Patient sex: F
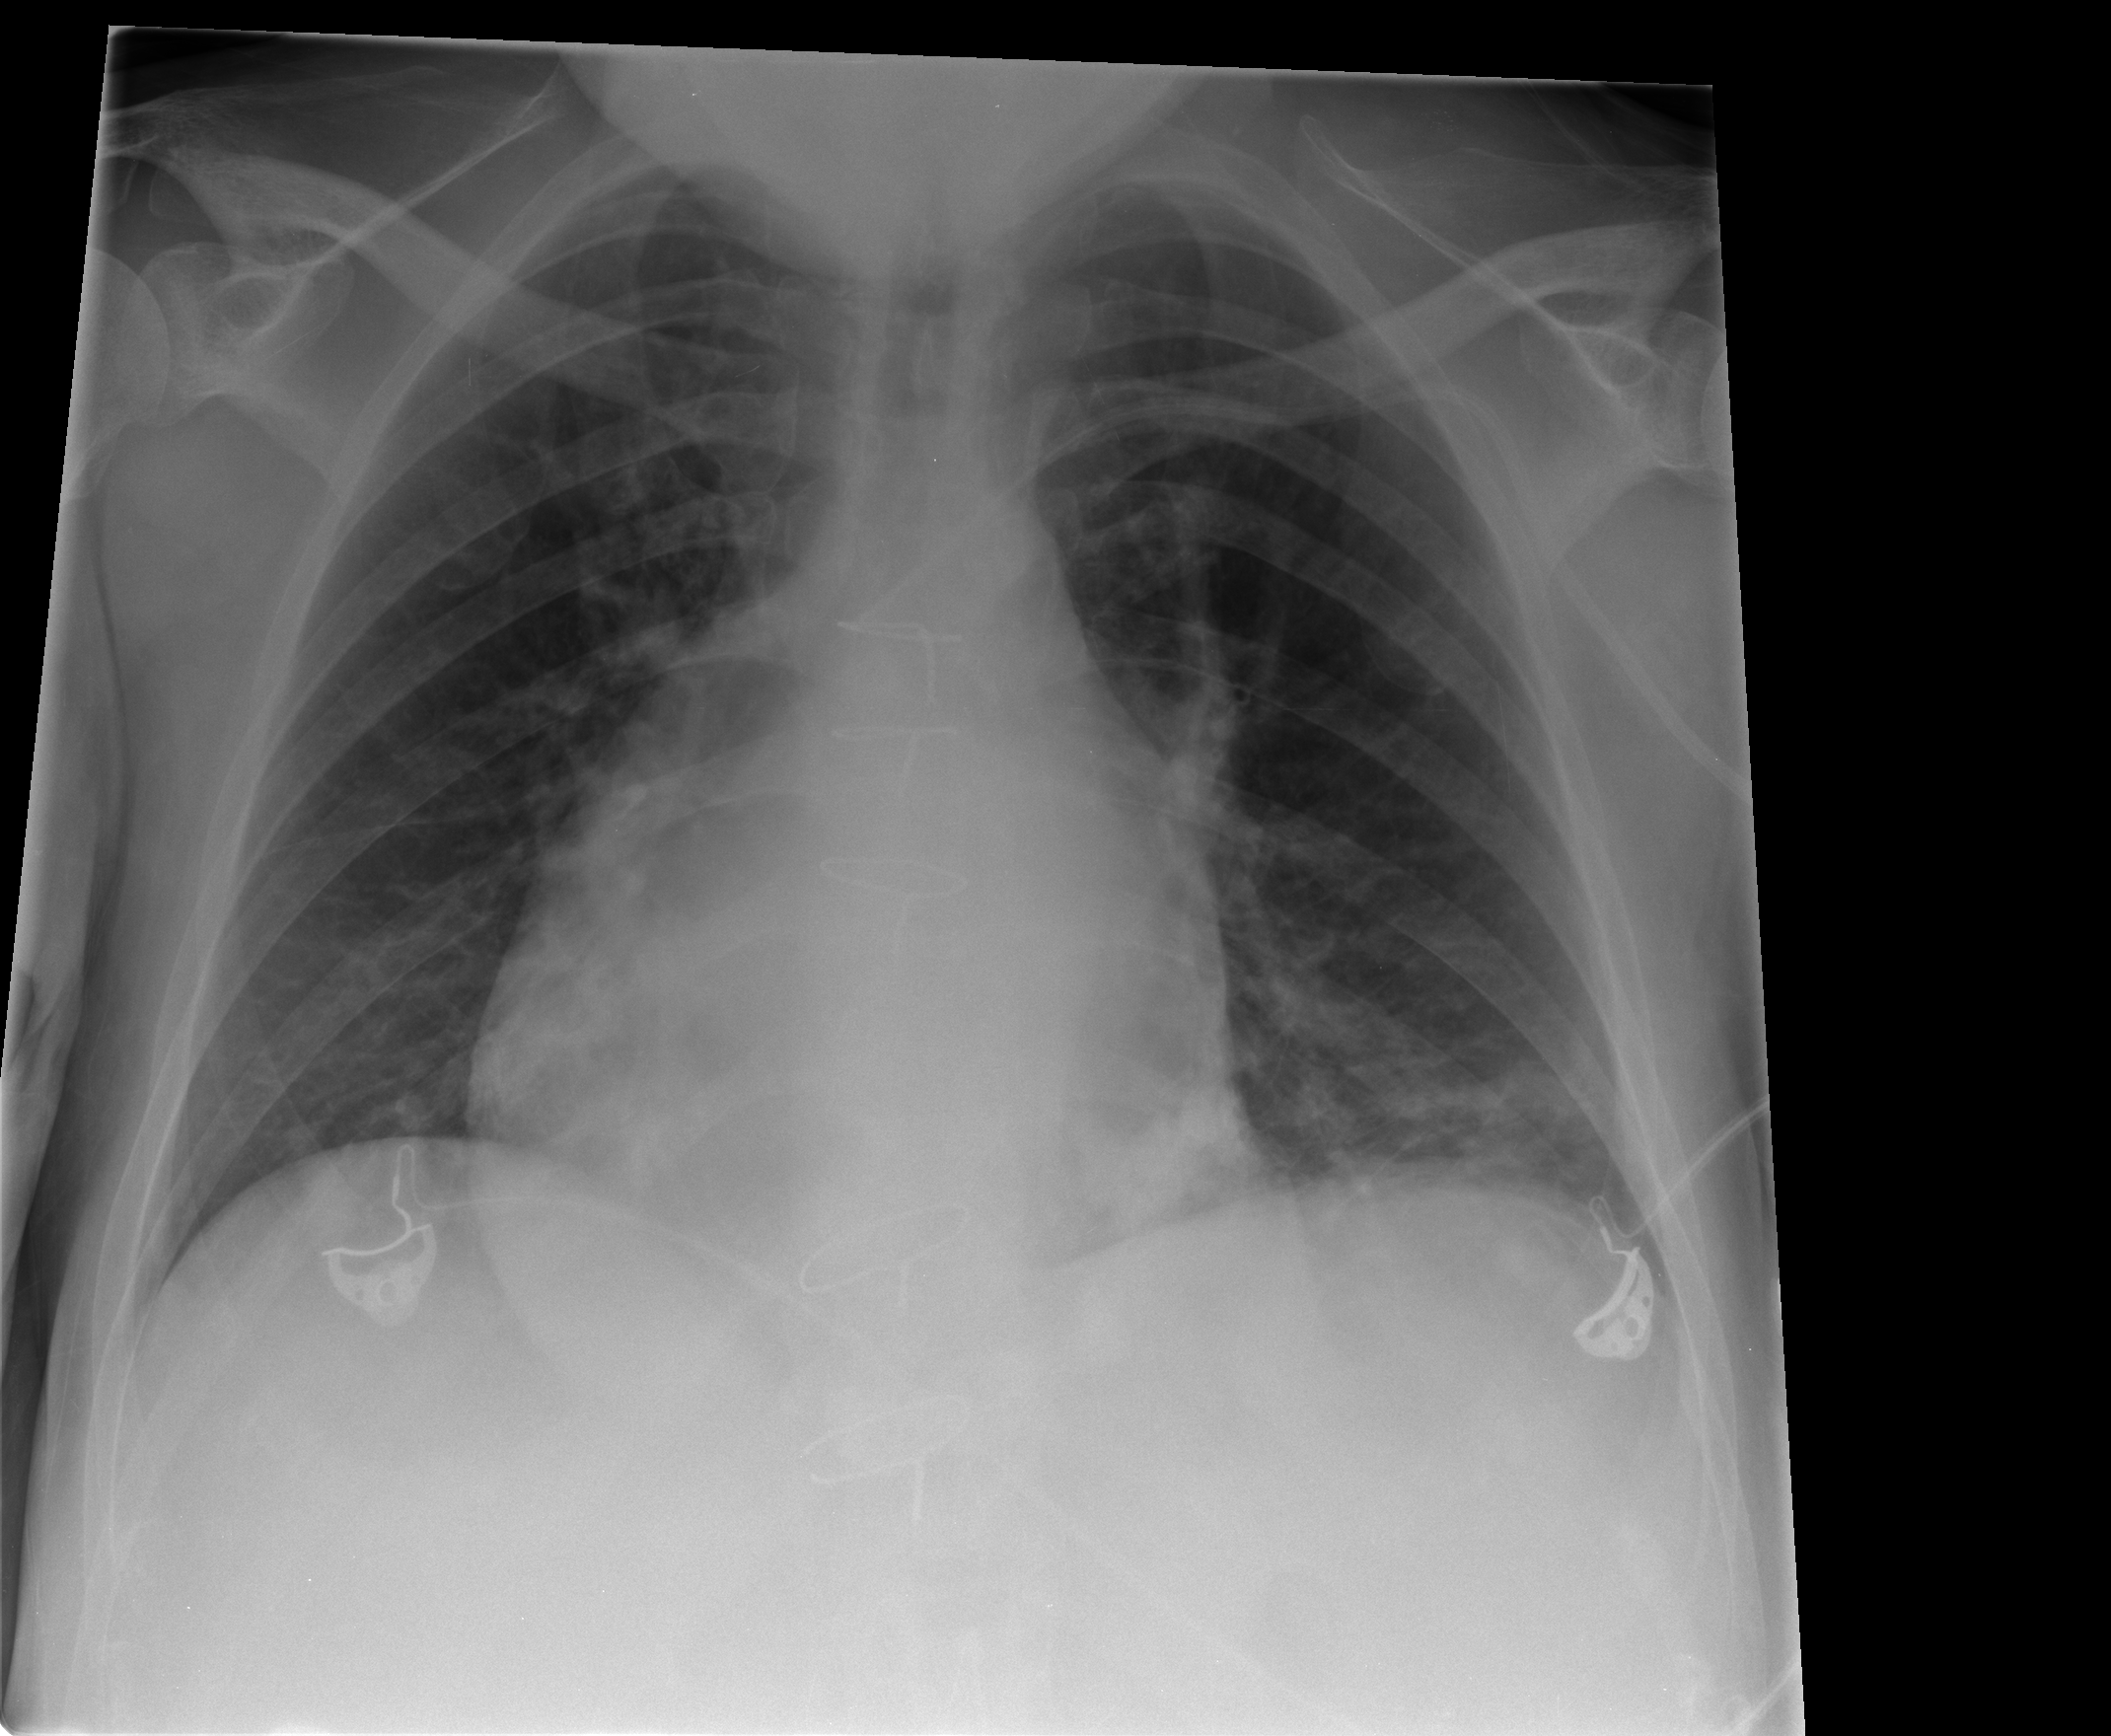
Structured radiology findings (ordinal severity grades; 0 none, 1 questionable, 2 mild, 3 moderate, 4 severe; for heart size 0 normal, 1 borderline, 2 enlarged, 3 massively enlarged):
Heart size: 1
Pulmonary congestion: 0
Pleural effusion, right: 0
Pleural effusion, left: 0
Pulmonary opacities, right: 0
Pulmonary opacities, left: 1
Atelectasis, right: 0
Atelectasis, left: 2